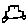
Label: car